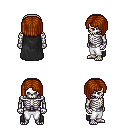
a pixel art fantasy rpg character, male body template, skeleton, black cape, white pants, brunette pageboy hairstyle, four views (front, back, left, right), 2x2 character sprite sheet, small pixel art, hard edges, no anti-aliasing